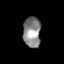
Tissue: skin
Cell type: Epithelial cells
Senescence score: 0.7608
Nuclear area (px): 530
Mean DAPI intensity: 136.017